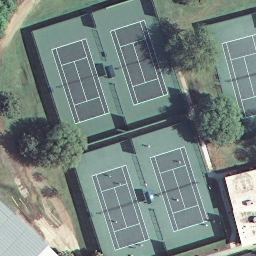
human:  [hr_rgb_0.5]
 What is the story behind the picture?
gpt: tennis court